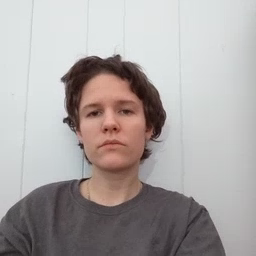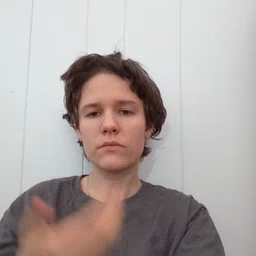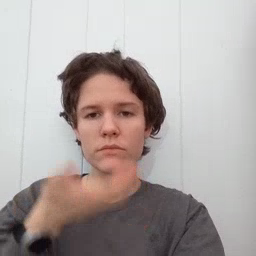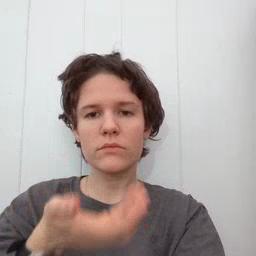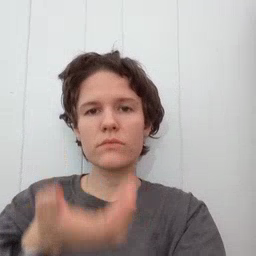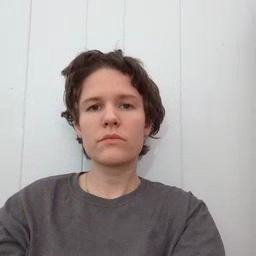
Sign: cereal